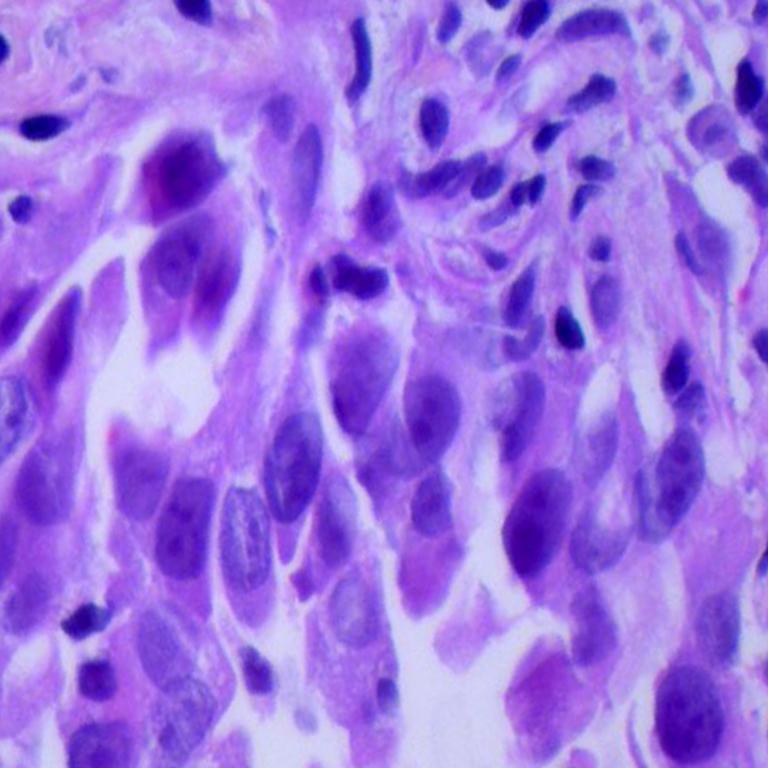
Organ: lung
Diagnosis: adenocarcinomas